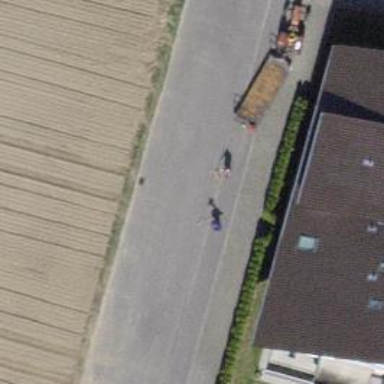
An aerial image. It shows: Sidewalk along the footway.